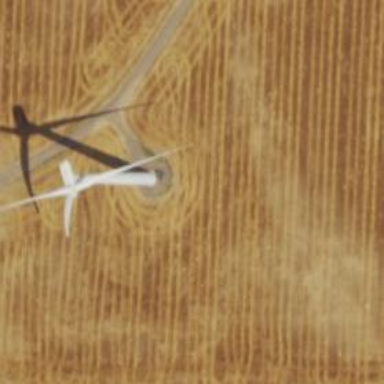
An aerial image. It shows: Wind generator with horizontal axis. The generator is wind turbine.